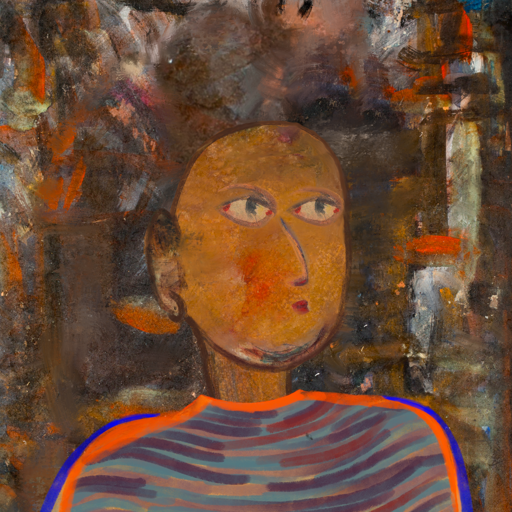
Background: GypsyQueen, Head And Neck Side: Pipe, Face Side: GypsyMother, Bust: Experience, Hair Side: Blank, Head Accessory: Blank, Second Necklace: Blank, Necklace: Blank, Baby: Blank